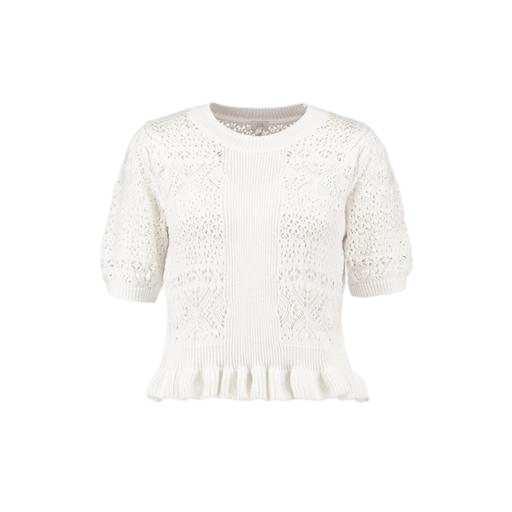
short-sleeve top only macy, white short sleeved jumper, white alice olivia ravenna lace top, white background